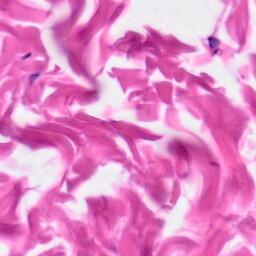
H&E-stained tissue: Skin